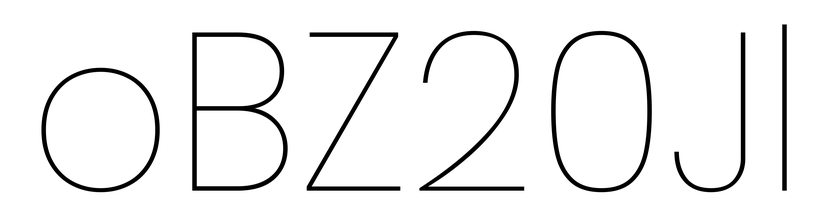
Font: Poppins-Thin